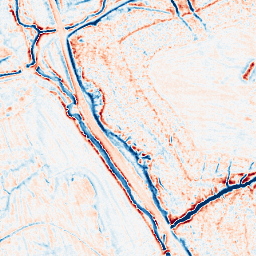
Category: edge_preserving
Decomposition family: anisotropic_diffusion
Decomposition parameters: iterations: 50
kappa: 10
gamma: 0.05
Upsampling method: sinc_blackman
Upsampling parameters: scale: 2
kernel_size: 4
Upsampling scale: 2